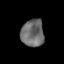
Tissue: prostate
Cell type: T cells
Senescence score: 0.3044
Nuclear area (px): 613
Mean DAPI intensity: 108.427